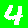
Digit: 4